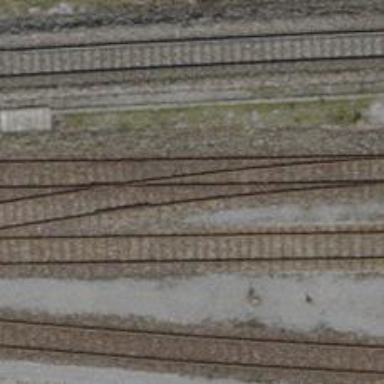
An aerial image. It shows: Railway yard with one track in service.